Question: I bought the learn cocos 2d book by Steffen Itterheim today and loaded up one of the source code projects he provided for a basic application. The project compiles fine but without altering any of the code from the project I already have three compile warnings. I know that the book is out of date and that I'm using an out of date version of cocos2d for compatibility but is there anyway to get rid of these warnings? I don't know anything about the framework so I don't want to go messing around and trying to fix them myself especially since the program still compiles regardless..
THANKS!

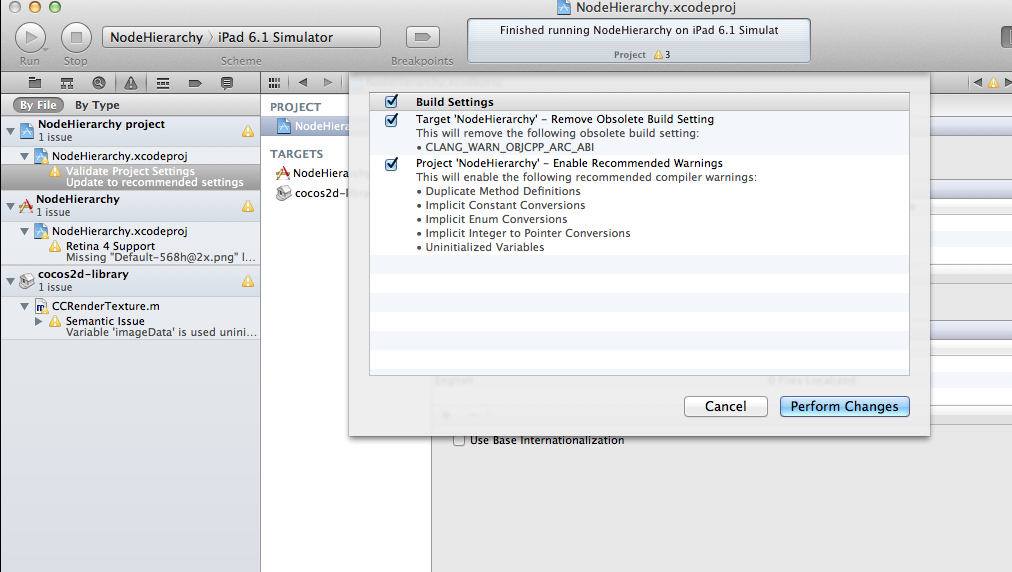
Answer: Reasons for your warnings are exactly what they say.
One warning is because the project was created in older version of Xcode. The dialog in your screenshot even tells you which settings should be changed.
Second warning is because there is no Default-568h@2x.png file in your project. It's a launch image for 4-inch iPhone and is required to enable non-letterboxed screen.
Third warning tells you that there is an uninitialized variable. There's probably something like
'''
NSData *imageData;
'''
on that line. Just add initialization to nil in that line:
'''
NSData *imageData = nil;
'''